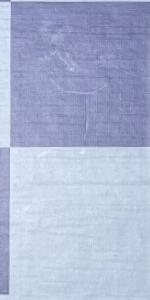
Label: Empty